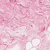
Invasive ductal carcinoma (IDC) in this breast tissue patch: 0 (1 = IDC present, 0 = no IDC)